Aerial crown-view tile of a tropical tree (Barro Colorado Island, Panama), acquired 20241216:
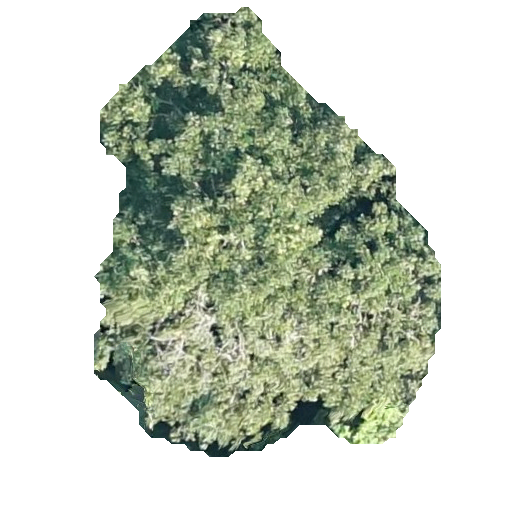
Species: Dipteryx oleifera
GBIF accepted scientific name: Dipteryx oleifera
Crown area: 161.107 m²